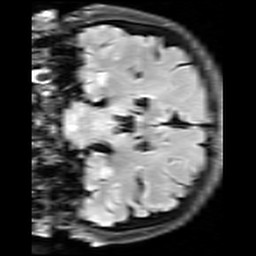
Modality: FLAIR
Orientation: coronal
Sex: female
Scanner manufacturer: siemens
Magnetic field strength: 3 T
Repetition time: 10 s
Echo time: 0.09 s